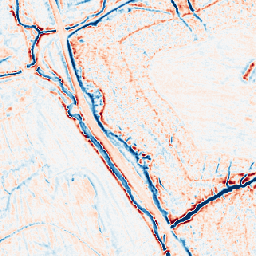
Category: multiscale
Decomposition family: dog_multiscale
Decomposition parameters: sigma_ratio: 1.4
n_scales: 4
base_sigma: 0.5
Upsampling method: area
Upsampling parameters: scale: 8
Upsampling scale: 8